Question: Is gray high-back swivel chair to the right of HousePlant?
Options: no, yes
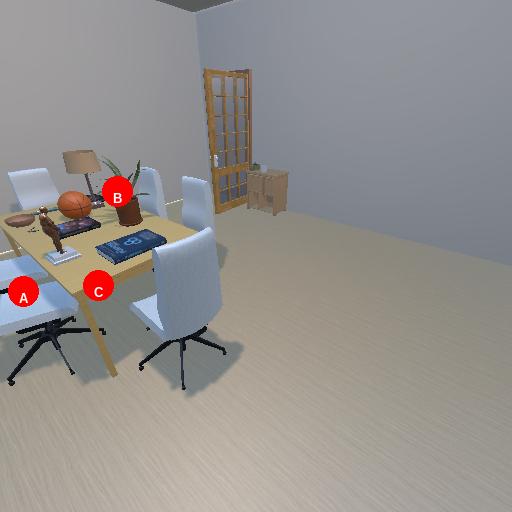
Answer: no